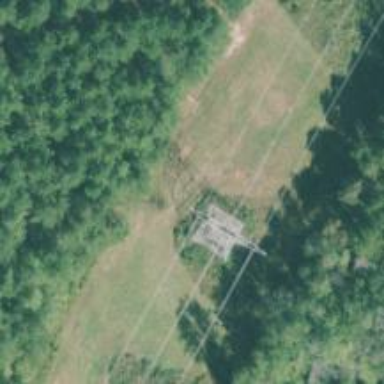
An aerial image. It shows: Power tower.